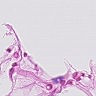
Metastatic tissue present: no